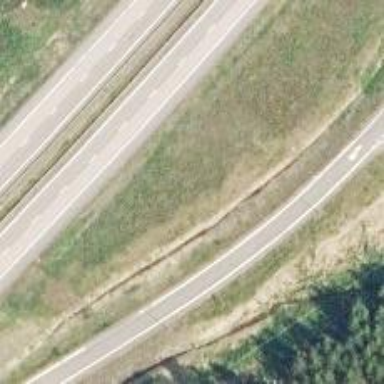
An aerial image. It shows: Motorway link.